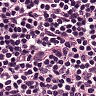
Metastatic tissue present: no